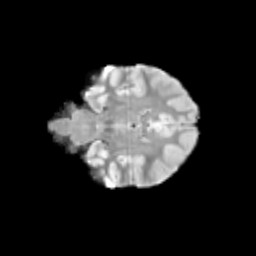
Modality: T2w
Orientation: coronal
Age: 12
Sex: male
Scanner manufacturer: siemens
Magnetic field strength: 3 T
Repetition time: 3.8 s
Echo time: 0.07 s